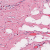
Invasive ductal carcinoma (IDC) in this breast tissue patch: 0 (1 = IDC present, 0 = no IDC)